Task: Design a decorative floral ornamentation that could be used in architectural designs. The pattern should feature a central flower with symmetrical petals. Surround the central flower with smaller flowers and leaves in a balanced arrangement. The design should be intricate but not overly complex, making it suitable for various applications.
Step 714:
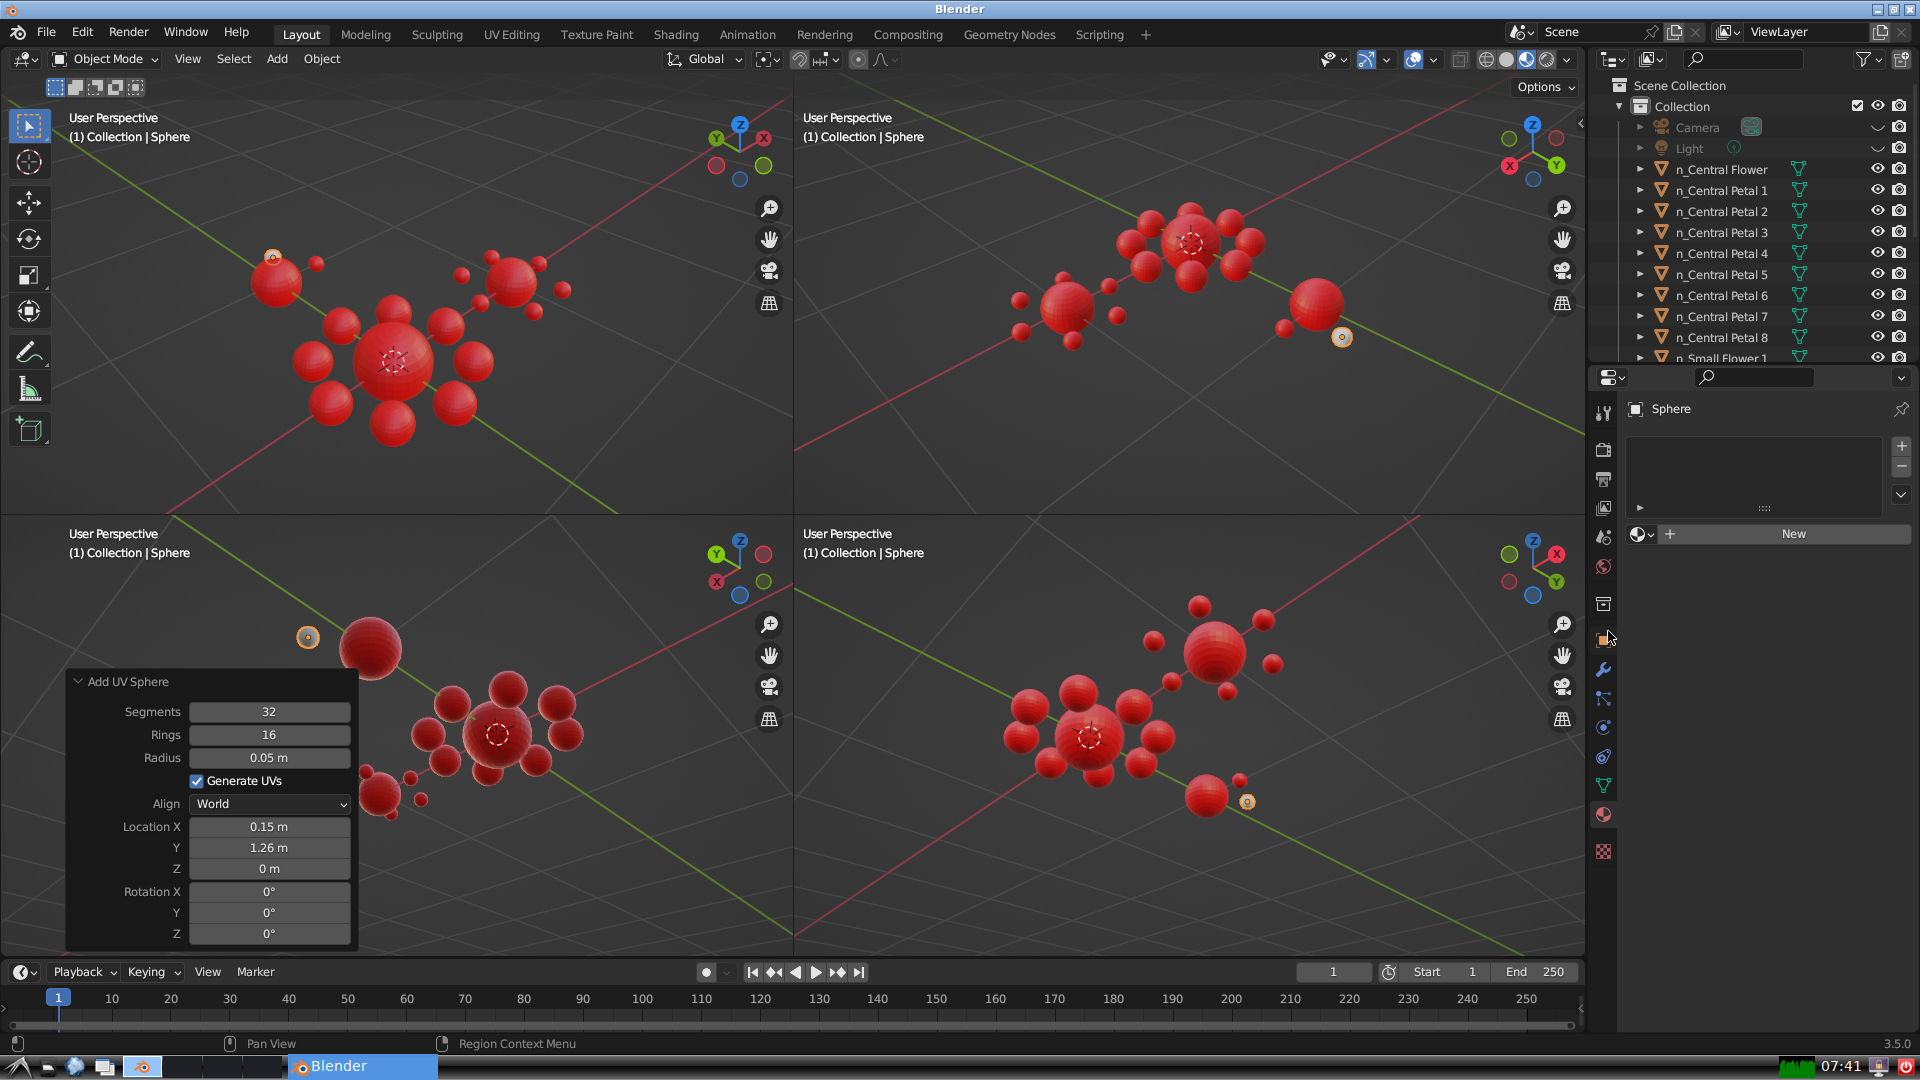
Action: click: no